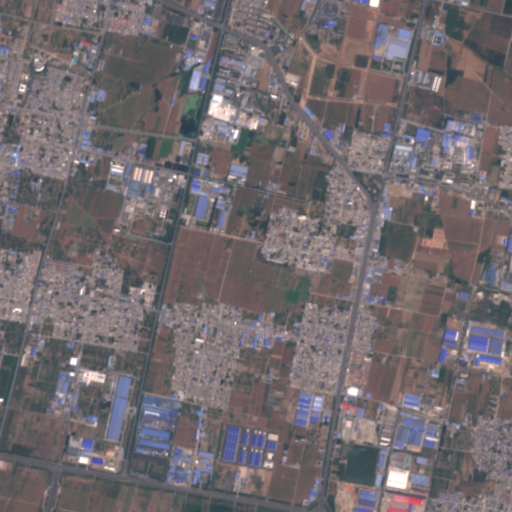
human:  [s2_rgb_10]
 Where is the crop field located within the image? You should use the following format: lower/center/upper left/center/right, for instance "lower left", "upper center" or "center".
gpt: The crop field is located in the center left of the image.
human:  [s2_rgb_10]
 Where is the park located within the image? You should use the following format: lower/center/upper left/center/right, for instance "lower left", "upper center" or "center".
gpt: The park is located in the center right of the image.
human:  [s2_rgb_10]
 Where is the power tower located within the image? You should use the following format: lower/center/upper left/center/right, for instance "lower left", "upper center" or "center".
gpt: There is no power tower in the image.